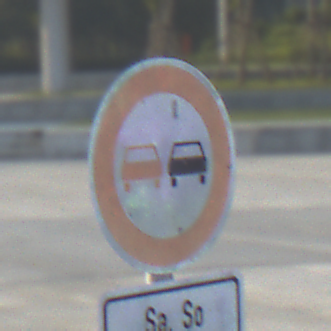
Verkehrszeichen: Ueberholverbot
Zusatzzeichen unten: ZeitangabenMitBeschraenkungAufWochentage9
Umgebung: Outdoor, Urban
Tageszeit: SunriseSunset
Wetter: Clear
Licht: Natural
Jahreszeit: NotSpecified
Kontrast: MediumContrast